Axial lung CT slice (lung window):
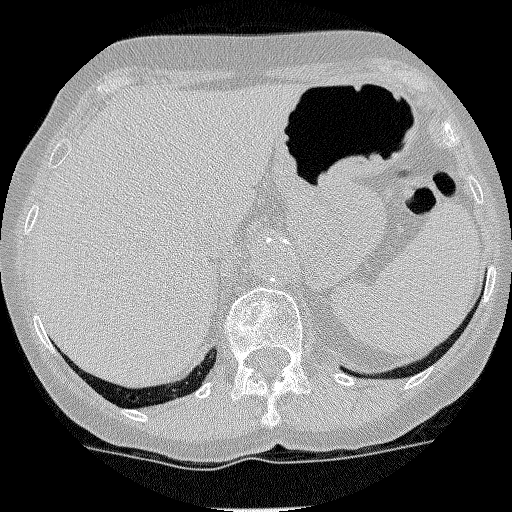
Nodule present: no